Question: In one of the very big projects I used auto-synthesized properties everywhere:
'''
//MyClass.h file:
@interface MyClass : NSObject
@property (nonatomic, retain) NSString *deviceName;
@property (nonatomic, retain) NSString *deviceID;
@end
//MyClass.m file:
#import "MyClass.h"
@implementation ApplicationStatus
// no @synthesize used at all.
-(void)dealloc{
[_deviceName release]; // gives errors only while converting to ARC with LLVM 5.0
[_deviceID release];
[super dealloc];
}
@end
'''
The code above compiles well in non-ARC mode and also in older Xcode versions during ARC conversion process.
When trying to convert in using newest LLVM 5.0 compiler (newest Xcode) it gives me millions of errors:

What is the cause of this? Do I have to manually create hundreds of instance variables and @synthesize them manually now? Wouldn't that be step back from 'write less code' philosophy Apple advertised on all WWDCs?
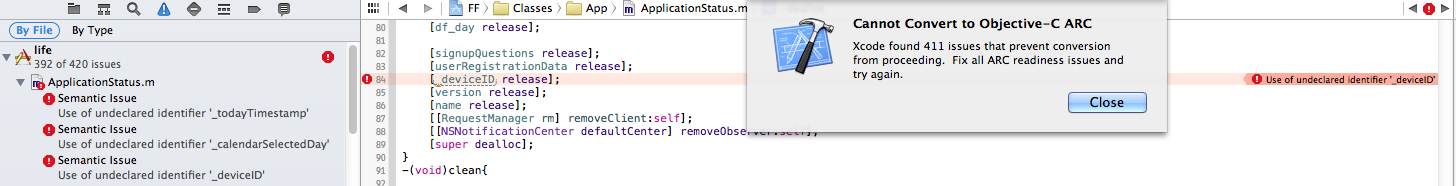
Answer: I just hit the same problem.
Following Apple's guidance, I religiously use 'self.' outside 'init' and '_' in 'init'.
This breaks as you wrote, when migrating to ARC in Xcode 5.
I found the easiest way is to:
'''
@synthesise deviceName = _deviceName;
'''
Changing all the references is just dumb, a pain, and wrong, and for read only variables, not even an option.
The autocomplete is pretty smart in setting up the synthesise statements, and you only need them for the stuff you're going to access in 'init'.